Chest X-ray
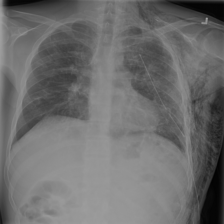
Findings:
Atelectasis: negative
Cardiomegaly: negative
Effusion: negative
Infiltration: negative
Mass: negative
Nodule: negative
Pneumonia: negative
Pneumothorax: positive
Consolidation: negative
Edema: negative
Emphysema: positive
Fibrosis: negative
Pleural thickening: negative
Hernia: negative